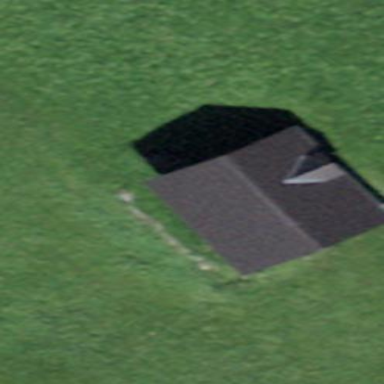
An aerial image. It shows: Barn.